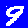
Digit: 9